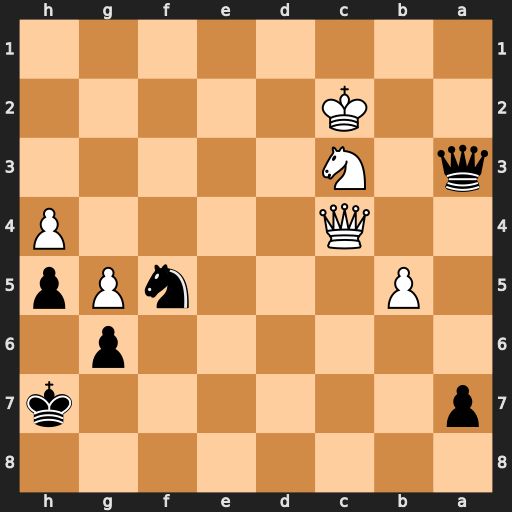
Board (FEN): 8/p6k/6p1/1P3nPp/2Q4P/q1N5/2K5/8
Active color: b
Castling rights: -
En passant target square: -
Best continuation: Ne3+ Kd3 Nxc4